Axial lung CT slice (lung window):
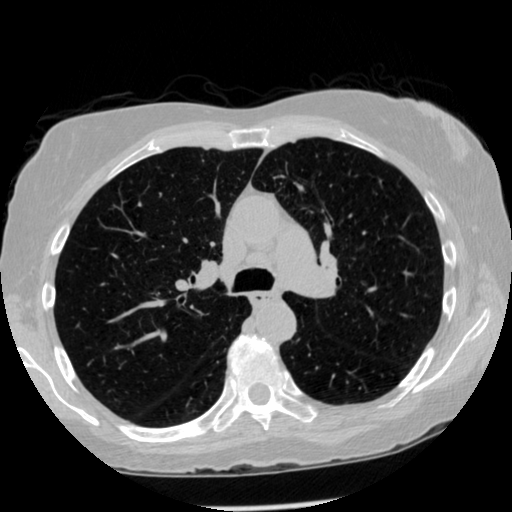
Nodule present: no